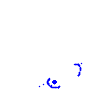
Particle: kaon